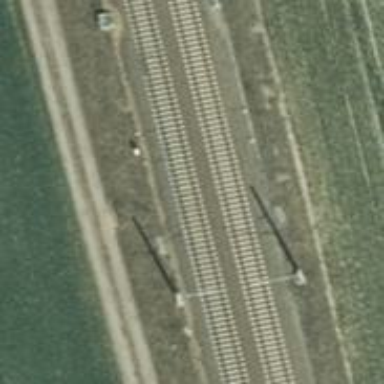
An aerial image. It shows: Railway signal.